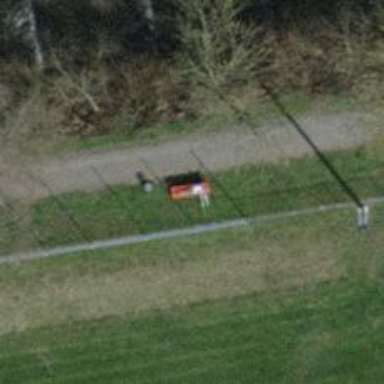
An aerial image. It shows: Red bench.